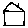
Label: house